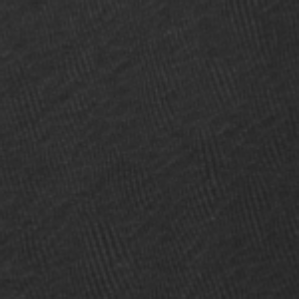
Label: frost